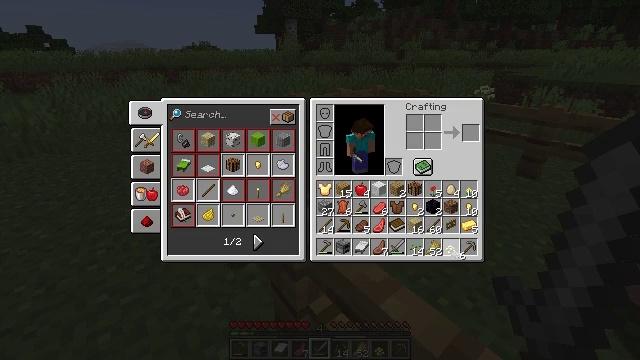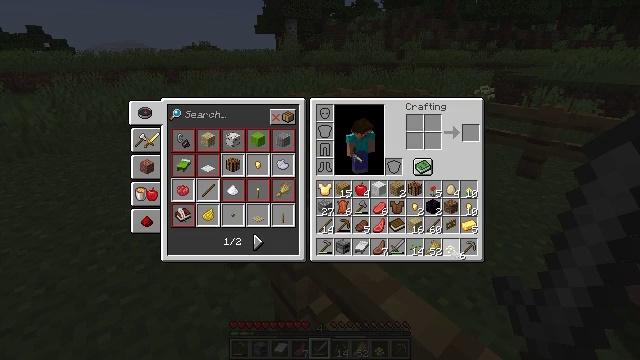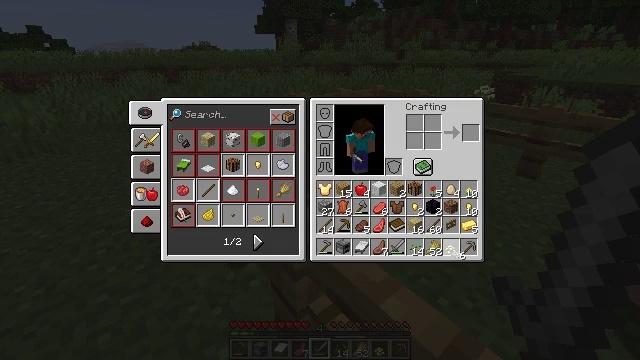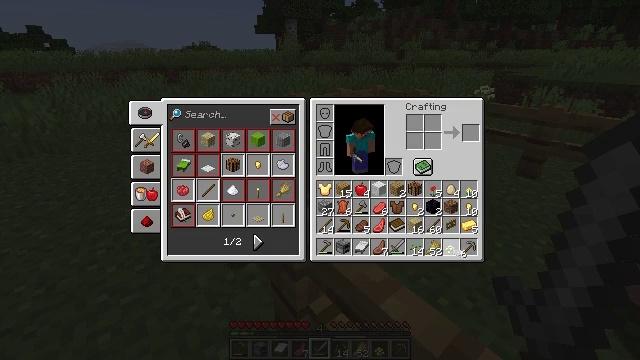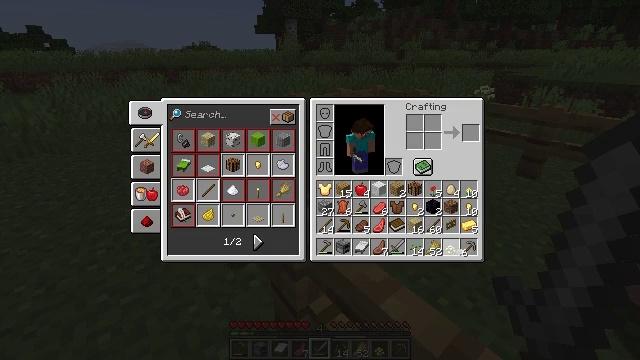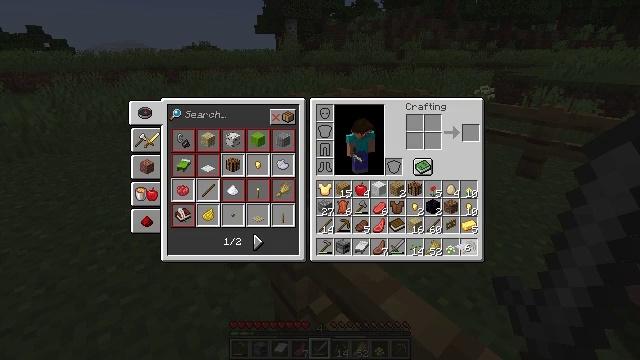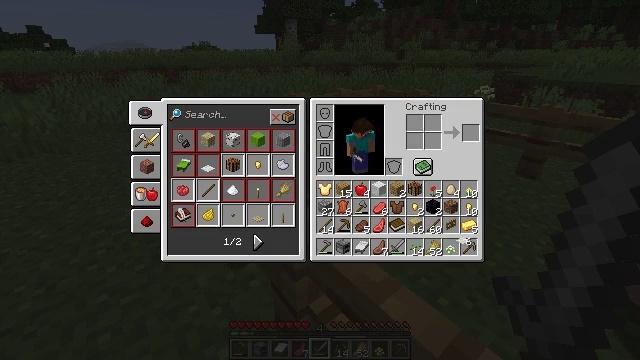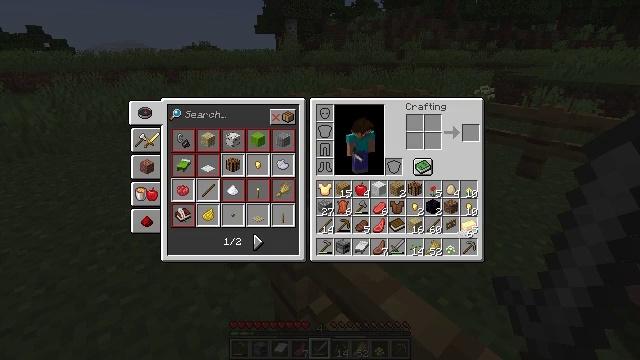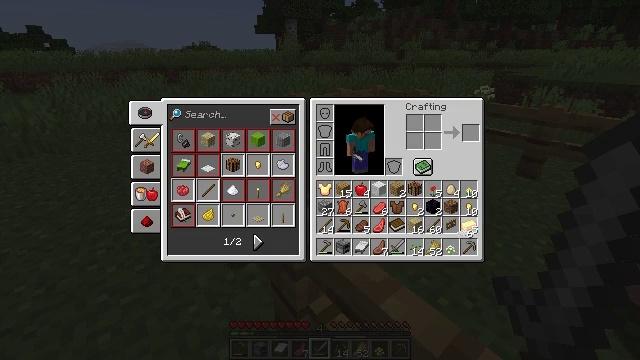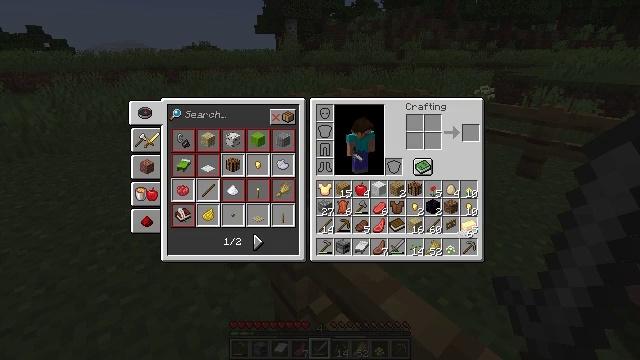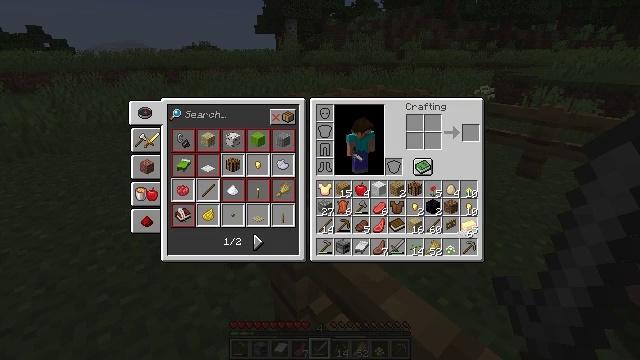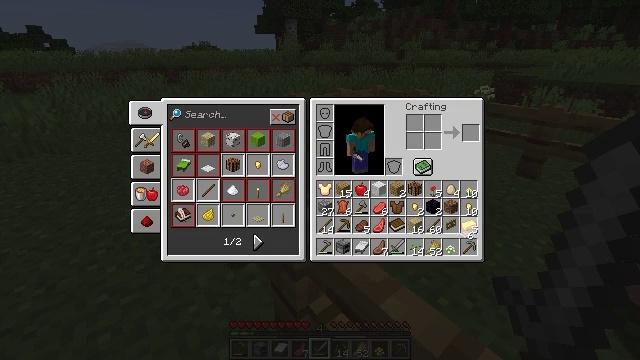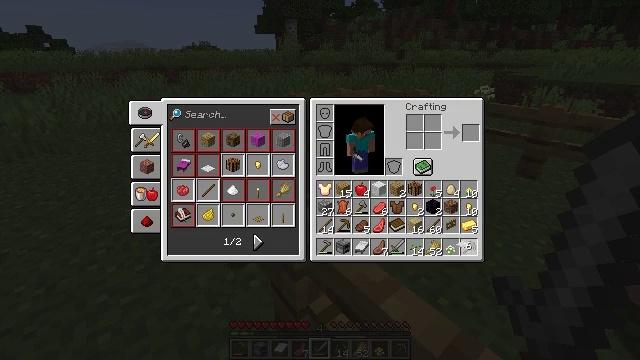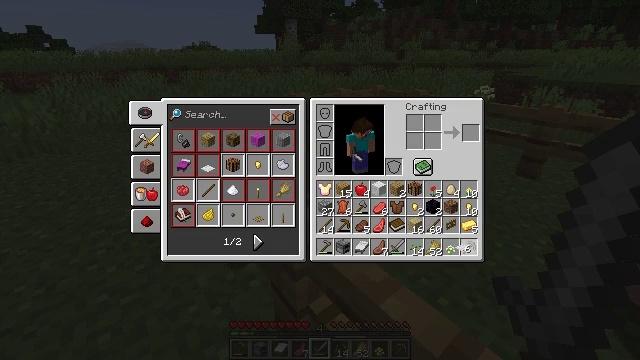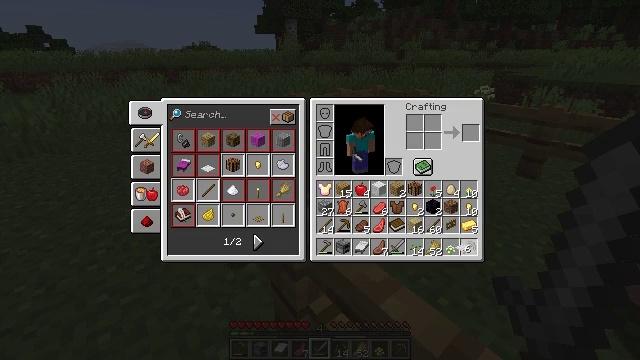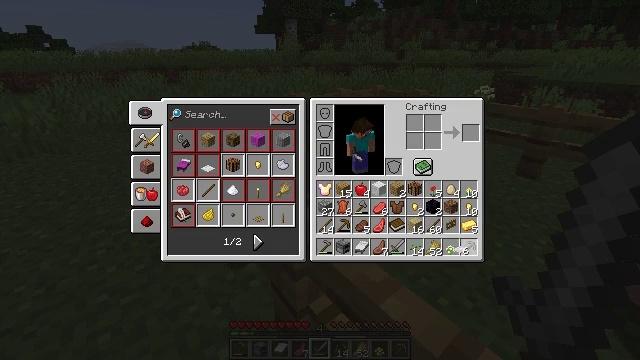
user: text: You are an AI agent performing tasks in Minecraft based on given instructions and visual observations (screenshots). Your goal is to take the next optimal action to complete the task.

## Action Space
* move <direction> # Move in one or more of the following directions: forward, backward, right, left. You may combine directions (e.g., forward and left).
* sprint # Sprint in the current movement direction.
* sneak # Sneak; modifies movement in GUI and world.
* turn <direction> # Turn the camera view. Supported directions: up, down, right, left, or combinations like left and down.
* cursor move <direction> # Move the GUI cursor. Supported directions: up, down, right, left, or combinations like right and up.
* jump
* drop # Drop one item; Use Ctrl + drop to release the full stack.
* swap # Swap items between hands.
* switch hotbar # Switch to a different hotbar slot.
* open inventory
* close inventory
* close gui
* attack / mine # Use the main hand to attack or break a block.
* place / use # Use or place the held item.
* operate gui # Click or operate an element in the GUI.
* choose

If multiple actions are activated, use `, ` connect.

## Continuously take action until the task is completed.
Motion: motion action
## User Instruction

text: Remove an azure bluet from the inventory.
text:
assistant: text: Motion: no_op
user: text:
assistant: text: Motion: no_op
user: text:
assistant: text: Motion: no_op
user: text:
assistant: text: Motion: no_op
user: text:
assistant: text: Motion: no_op
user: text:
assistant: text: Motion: no_op
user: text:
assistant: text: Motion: cursor move up
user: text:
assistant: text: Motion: no_op
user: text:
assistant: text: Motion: no_op
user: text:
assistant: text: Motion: no_op
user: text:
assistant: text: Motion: no_op
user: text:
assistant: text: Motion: cursor move down
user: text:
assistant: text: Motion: no_op
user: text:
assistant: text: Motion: no_op
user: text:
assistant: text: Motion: no_op
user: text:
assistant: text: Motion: no_op
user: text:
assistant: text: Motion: no_op
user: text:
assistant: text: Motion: no_op
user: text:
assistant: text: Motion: no_op
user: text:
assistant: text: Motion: no_op
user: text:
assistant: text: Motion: no_op
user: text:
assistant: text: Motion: no_op
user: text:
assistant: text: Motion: no_op
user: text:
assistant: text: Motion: no_op
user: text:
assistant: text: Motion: no_op
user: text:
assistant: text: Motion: no_op
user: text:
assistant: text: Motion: no_op
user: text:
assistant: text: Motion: no_op
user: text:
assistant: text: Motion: operate gui
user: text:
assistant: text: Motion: operate gui